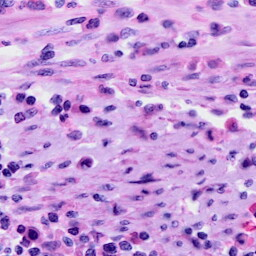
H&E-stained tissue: Cervix